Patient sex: M
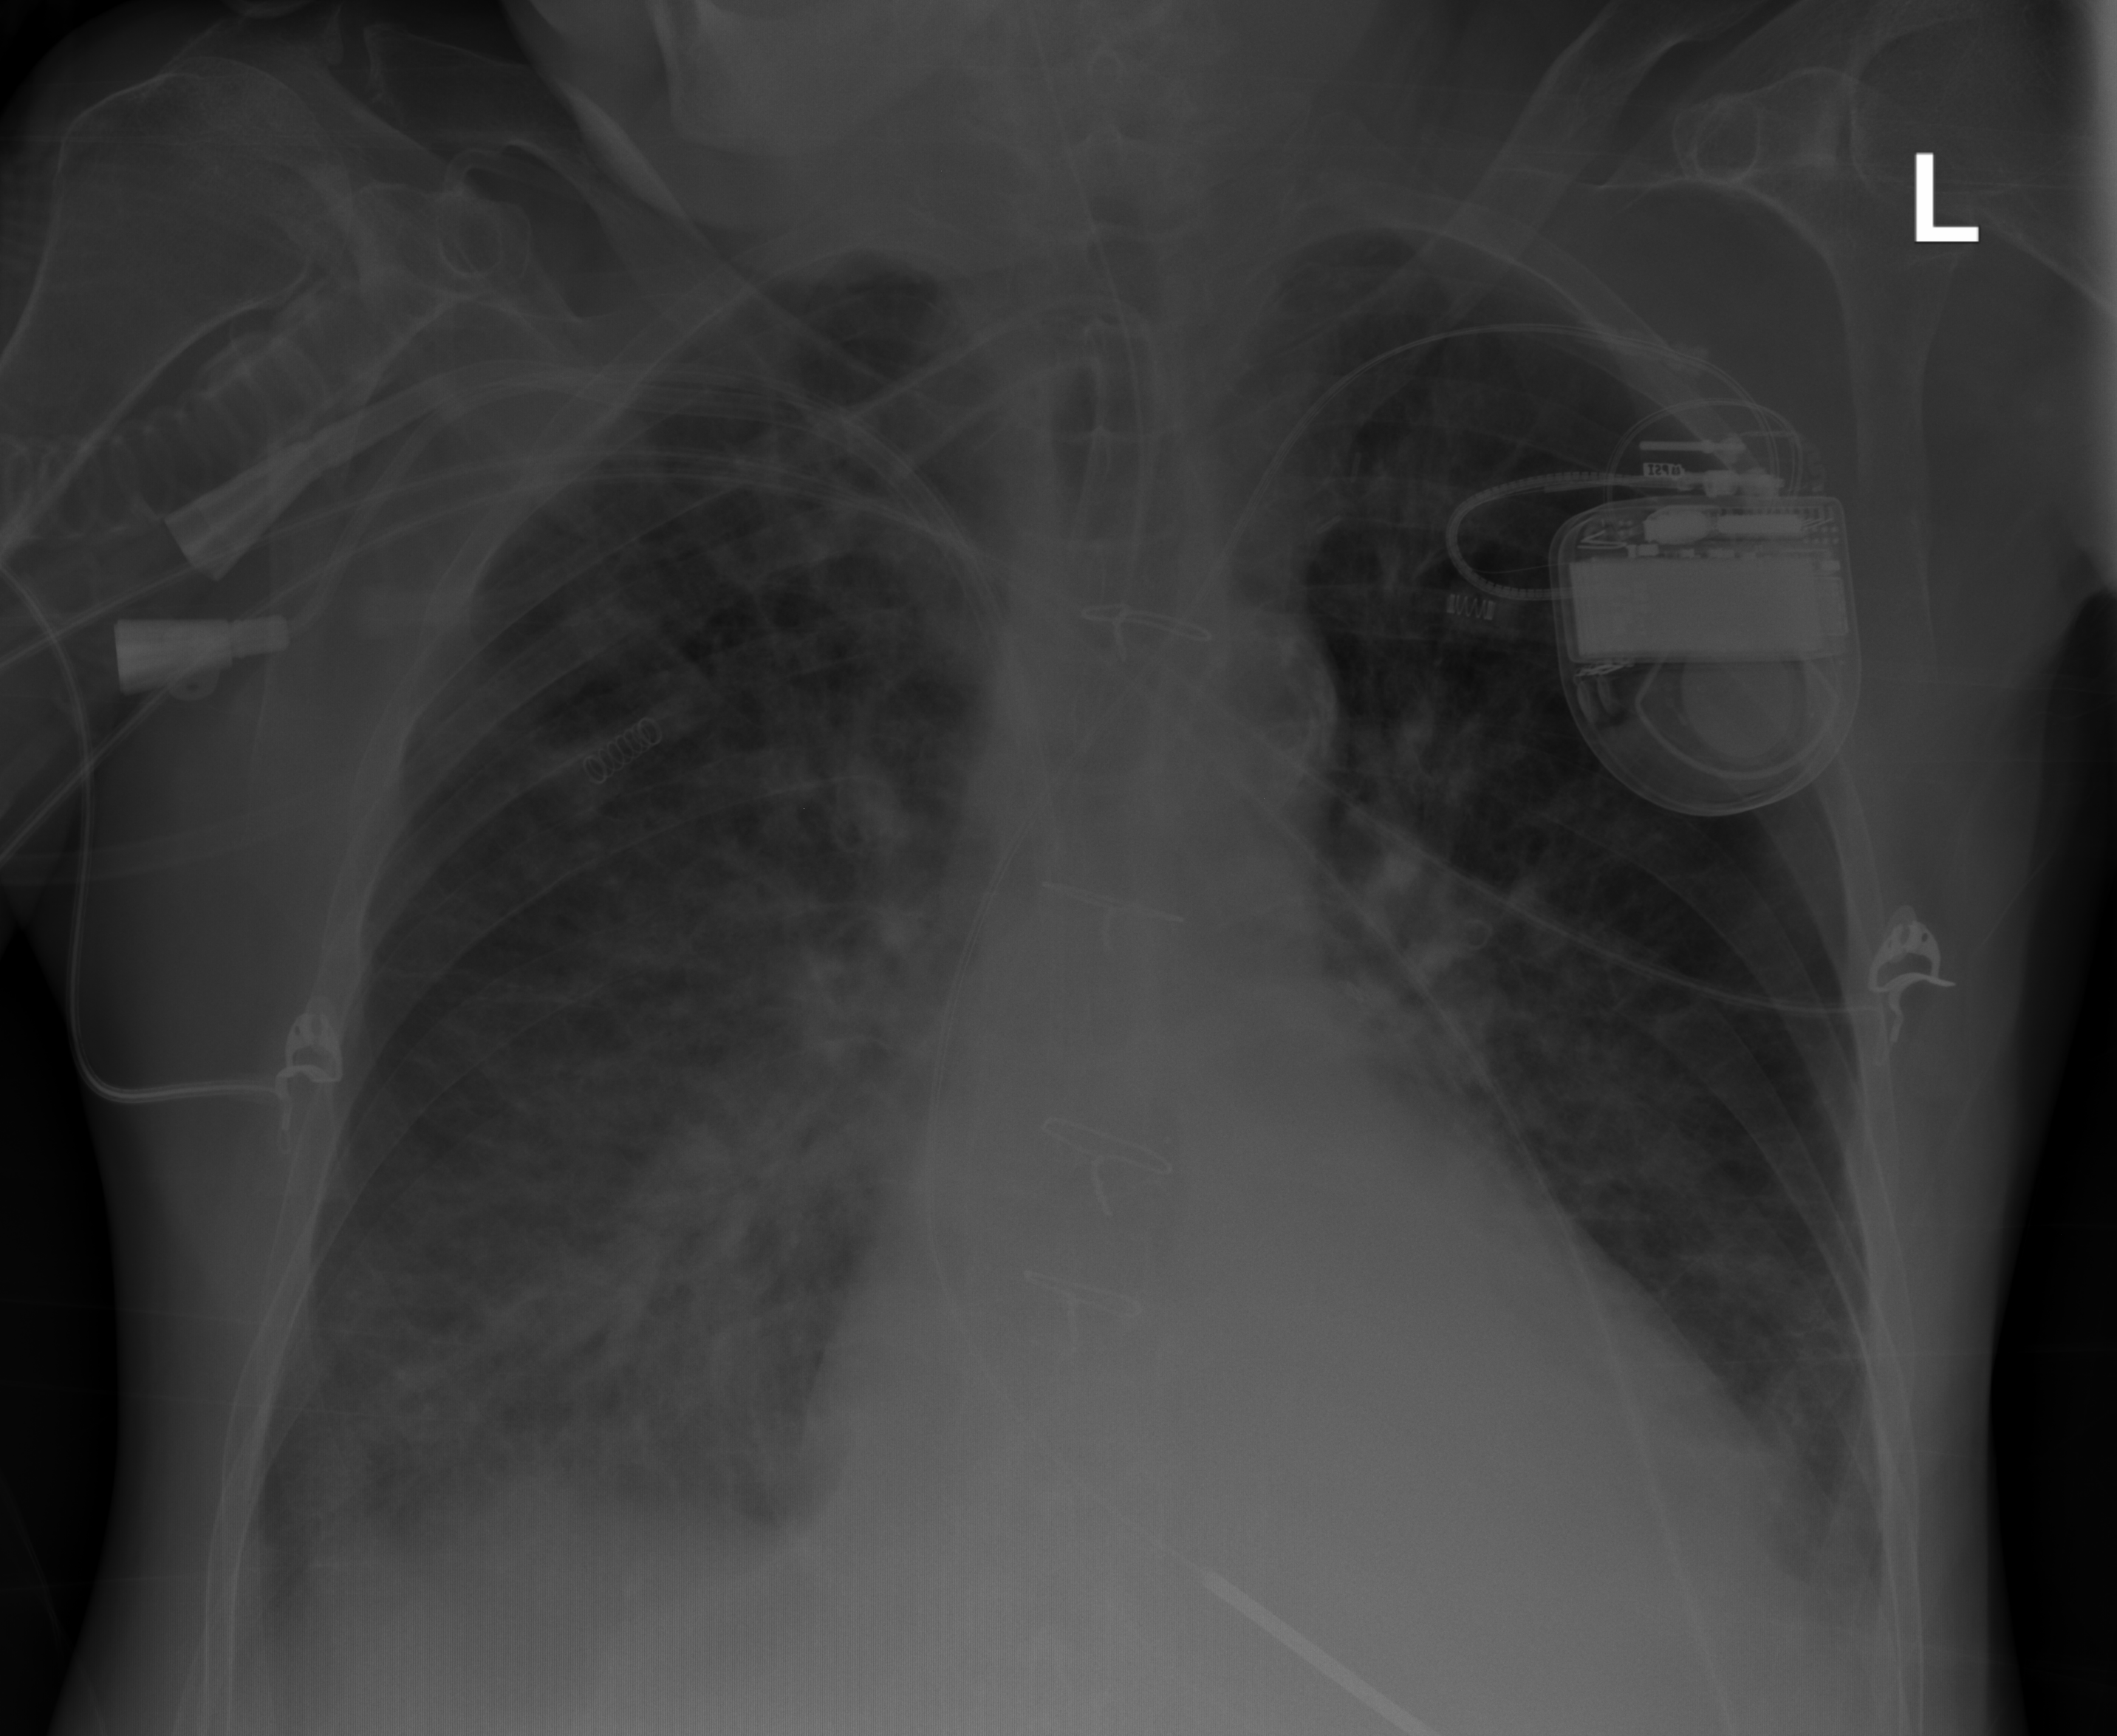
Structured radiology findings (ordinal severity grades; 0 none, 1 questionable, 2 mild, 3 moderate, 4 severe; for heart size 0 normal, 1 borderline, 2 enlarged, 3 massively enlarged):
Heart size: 1
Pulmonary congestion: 2
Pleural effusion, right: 1
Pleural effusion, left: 1
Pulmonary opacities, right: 2
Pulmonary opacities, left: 1
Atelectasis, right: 2
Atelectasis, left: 2